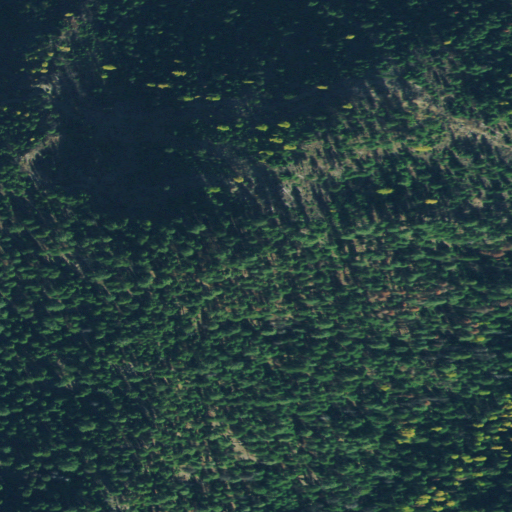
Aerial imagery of mountain in Montana named Bear Point containing only evergreen forest